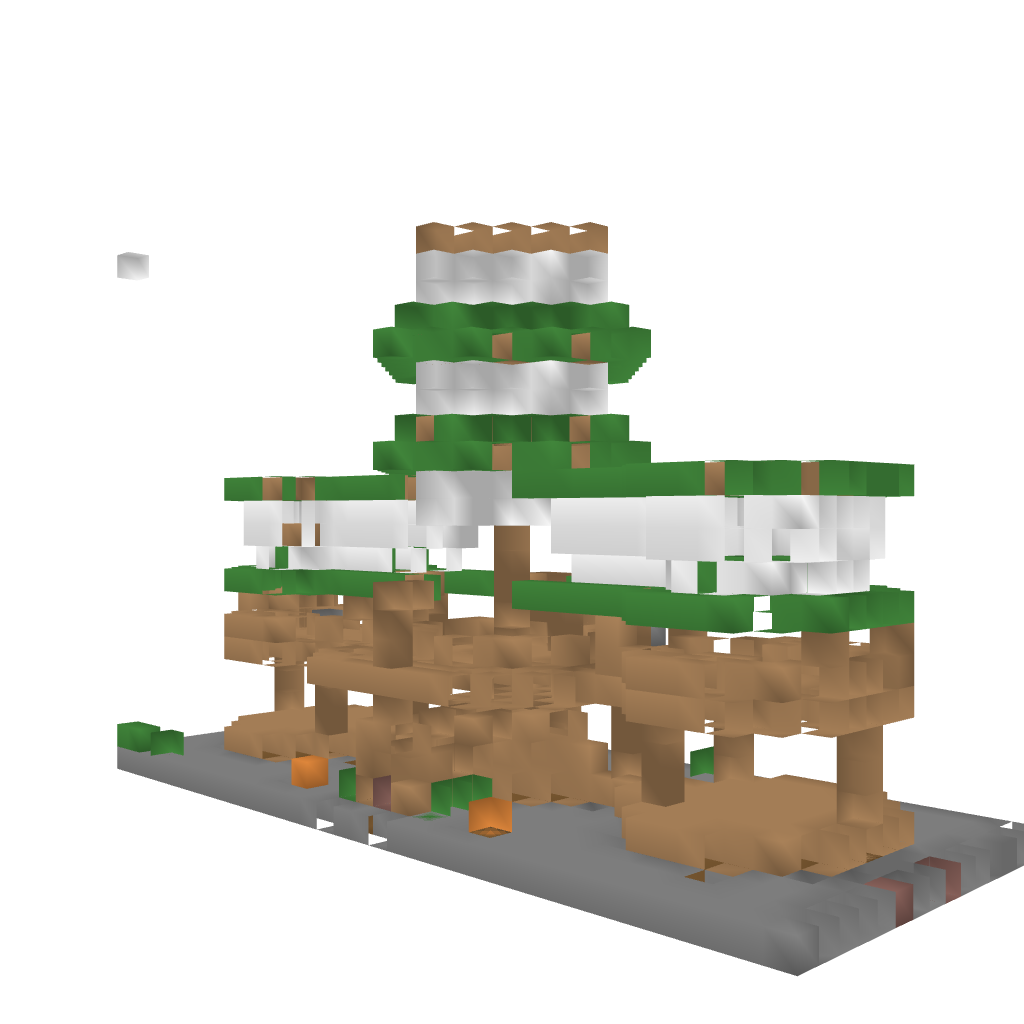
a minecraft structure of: Big TreeHouse bad low quality